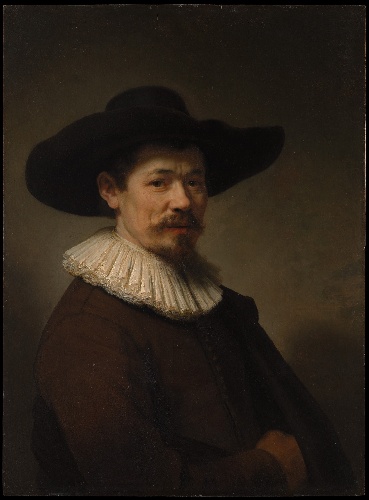
Title: Herman Doomer (ca. 1595–1650)
Artist: Rembrandt (Rembrandt van Rijn)
Artist bio: Dutch, Leiden 1606–1669 Amsterdam
Date: 1640
Object type: Painting
Classification: Paintings
Medium: Oil on wood
Dimensions: 29 5/8 x 21 3/4 in. (75.2 x 55.2 cm)
Department: European Paintings
Credit line: H. O. Havemeyer Collection, Bequest of Mrs. H. O. Havemeyer, 1929
Accession year: 1929
Repository: Metropolitan Museum of Art, New York, NY
Tags: Men|Portraits